Field crop: maize
Growth stage: 2
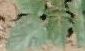
Species: datura